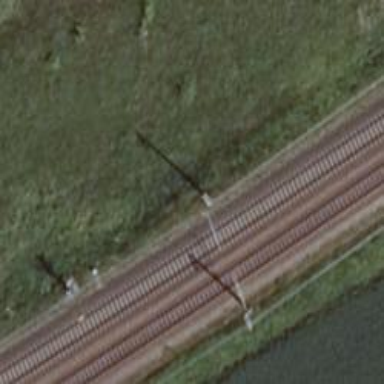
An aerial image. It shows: Milestone along the railway with catenary mast.